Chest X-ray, PA view. Patient: 50 years old, sex M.
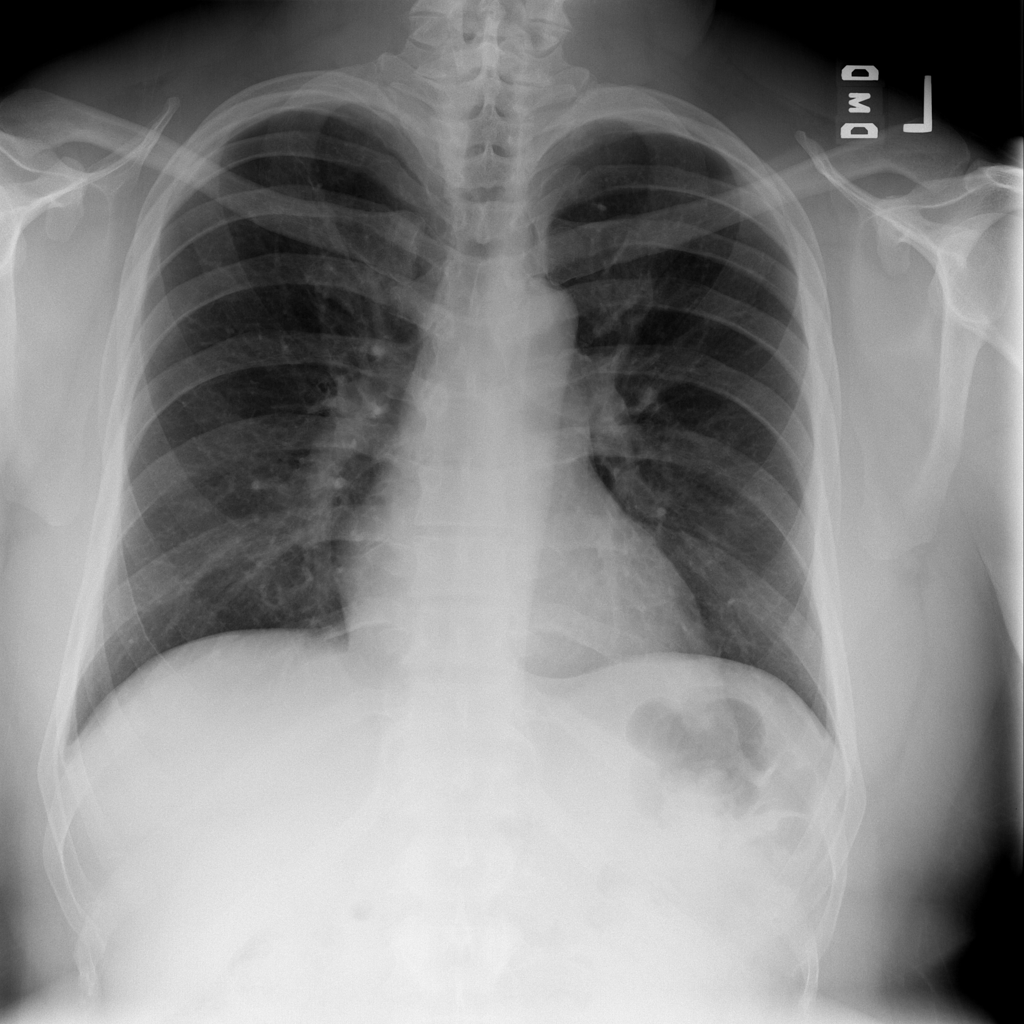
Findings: No Finding